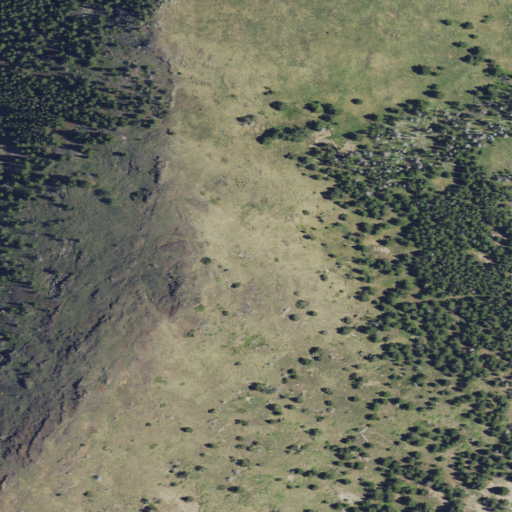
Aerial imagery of mountain in Montana named Middle Peak containing shrub and evergreen forest